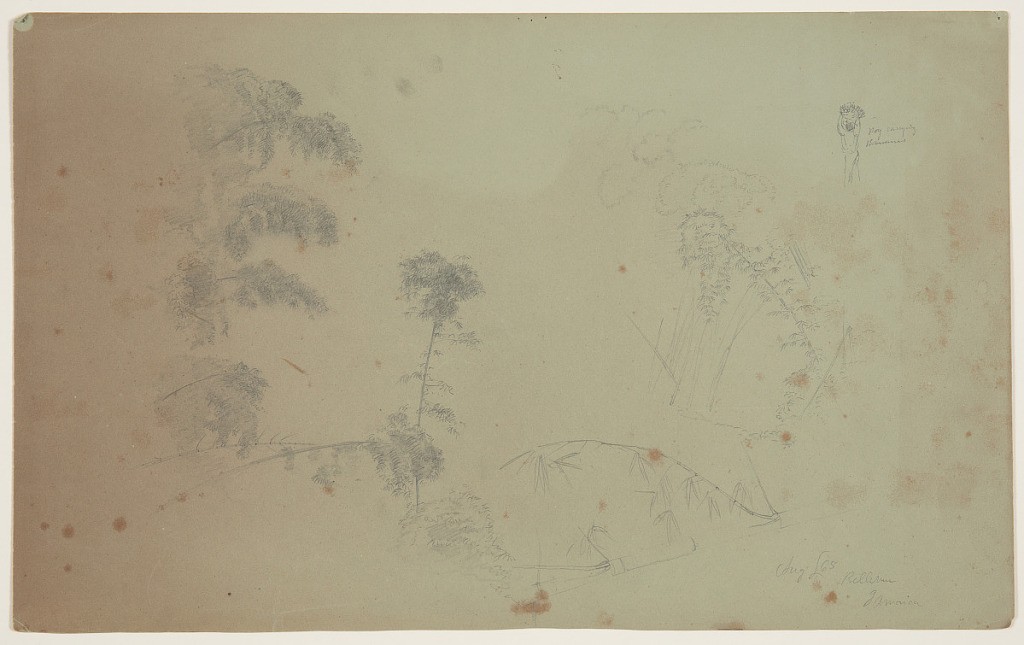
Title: Bamboo Sketches, Bellevue, Jamaica
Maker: Frederic Edwin Church, American, 1826–1900
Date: August 1865
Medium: Graphite on gray-green wove paper
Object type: Drawing
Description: Botanical and figure sketches from Jamaica of bamboo trees and a boy carrying bananas on his head at upper right. At left, the tops of several bamboos trees are shown sideways. At center and right, details of leafy bamboo stalks are visible.